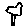
Label: tree